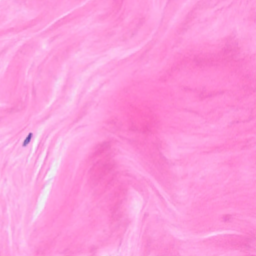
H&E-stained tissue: Breast